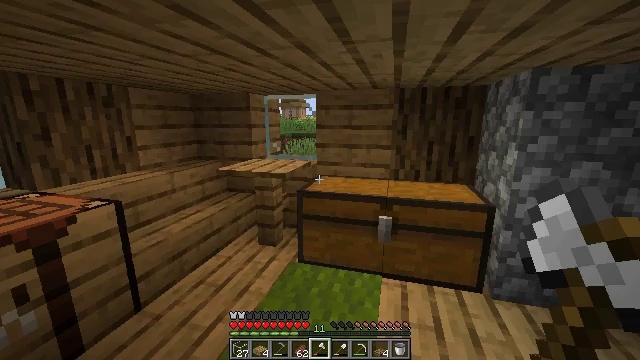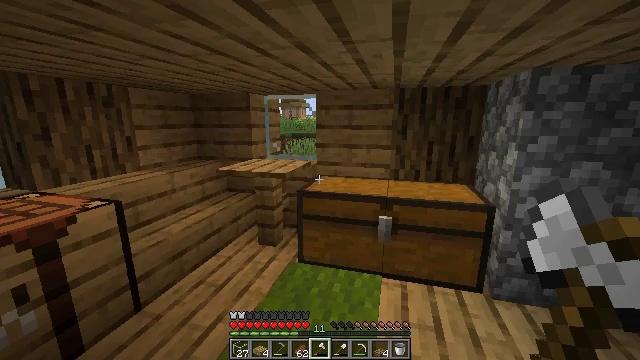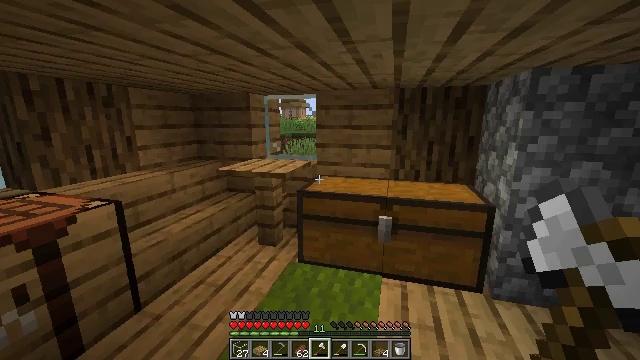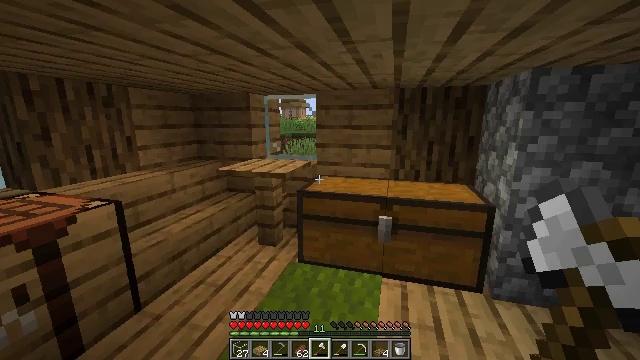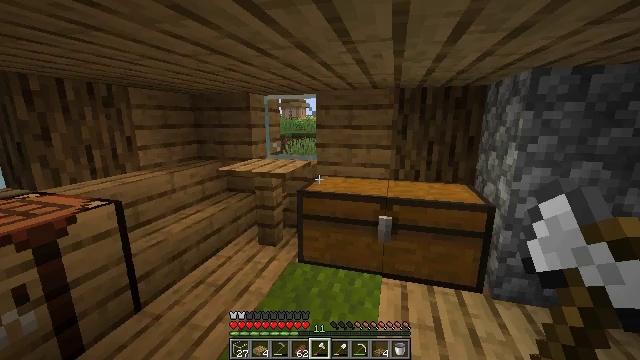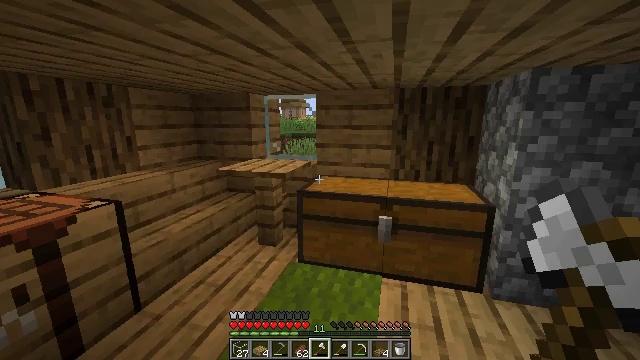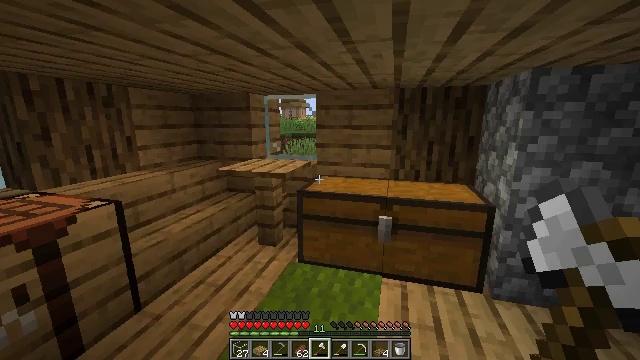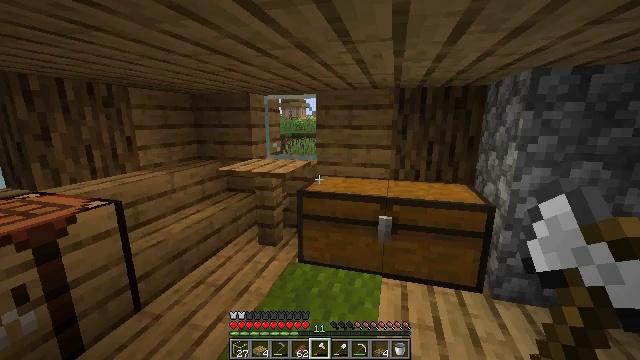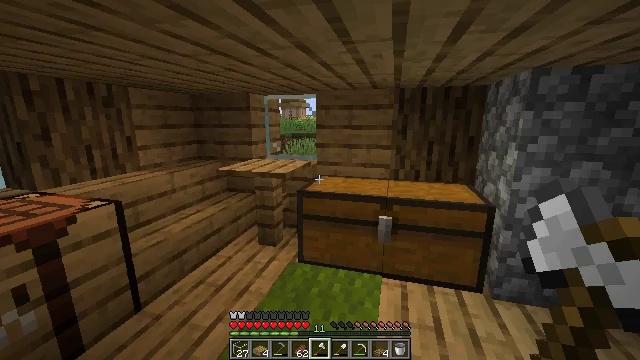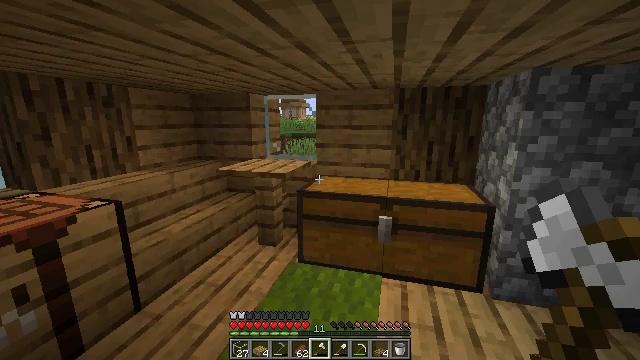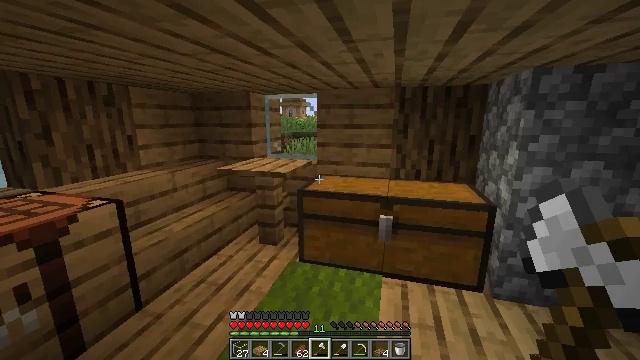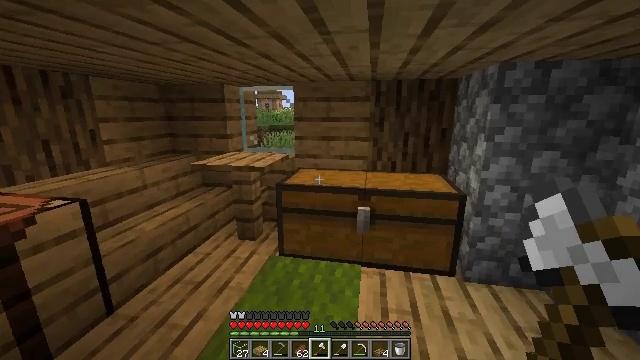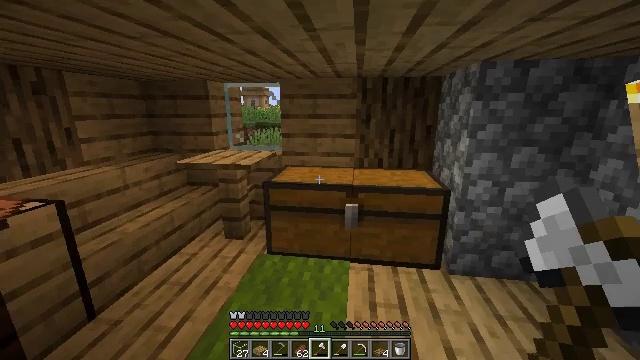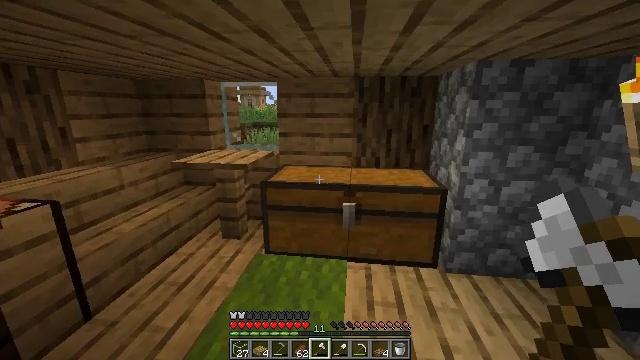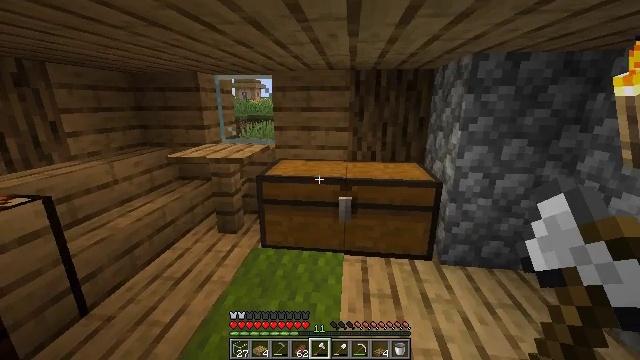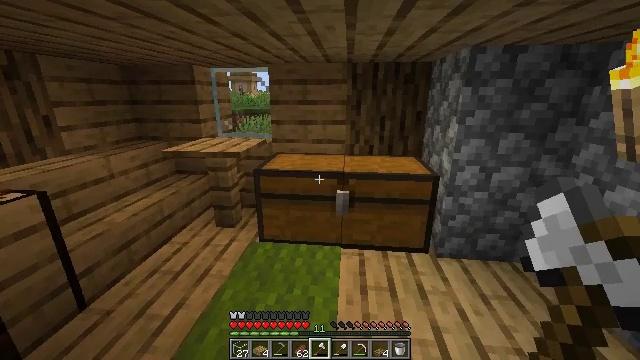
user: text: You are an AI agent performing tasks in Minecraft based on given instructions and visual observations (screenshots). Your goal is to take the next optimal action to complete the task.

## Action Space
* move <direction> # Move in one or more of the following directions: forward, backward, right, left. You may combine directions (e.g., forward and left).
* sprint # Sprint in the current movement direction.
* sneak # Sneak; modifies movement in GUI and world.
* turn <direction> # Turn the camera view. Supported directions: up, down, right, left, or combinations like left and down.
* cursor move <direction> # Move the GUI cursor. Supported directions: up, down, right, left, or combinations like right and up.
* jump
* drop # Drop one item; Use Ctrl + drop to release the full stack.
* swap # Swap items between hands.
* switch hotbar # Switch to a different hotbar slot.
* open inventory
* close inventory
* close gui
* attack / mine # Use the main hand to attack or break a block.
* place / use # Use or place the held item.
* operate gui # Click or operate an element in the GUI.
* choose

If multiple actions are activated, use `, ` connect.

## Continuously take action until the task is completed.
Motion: motion action
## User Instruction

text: Retrieve carrots by attacking the plant.
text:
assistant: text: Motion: no_op
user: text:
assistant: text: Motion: no_op
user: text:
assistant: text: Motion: no_op
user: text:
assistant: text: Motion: no_op
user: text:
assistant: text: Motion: no_op
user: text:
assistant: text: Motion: no_op
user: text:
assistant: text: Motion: no_op
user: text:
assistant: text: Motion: no_op
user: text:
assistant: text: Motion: no_op
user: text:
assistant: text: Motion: no_op
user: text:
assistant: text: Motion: turn right and down
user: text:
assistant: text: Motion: turn right
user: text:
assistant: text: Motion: no_op
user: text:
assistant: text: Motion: turn down
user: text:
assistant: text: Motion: turn down
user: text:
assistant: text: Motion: no_op
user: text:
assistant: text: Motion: no_op
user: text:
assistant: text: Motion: no_op
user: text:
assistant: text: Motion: no_op
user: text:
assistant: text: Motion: no_op
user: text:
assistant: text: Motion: use / place
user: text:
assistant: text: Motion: use / place
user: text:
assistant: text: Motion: use / place
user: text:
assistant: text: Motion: use / place
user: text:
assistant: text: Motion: no_op
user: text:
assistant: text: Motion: open gui
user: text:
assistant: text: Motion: no_op
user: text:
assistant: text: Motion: no_op
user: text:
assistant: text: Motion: no_op
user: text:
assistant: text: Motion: no_op